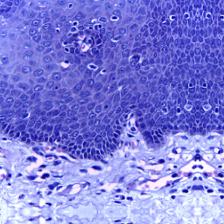
Diagnosis: Normal